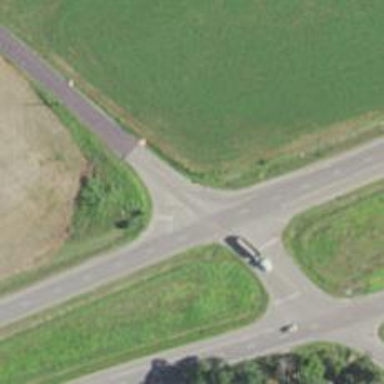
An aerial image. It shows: Road with stop sign.